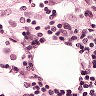
Metastatic tissue present: no